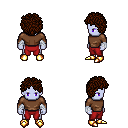
a pixel art fantasy rpg character, male body template, dark elf, purple skin, brown long-sleeve shirt, red pants, brown curly afro hairstyle, white cloth bandages, gold boots, four views (front, back, left, right), 2x2 character sprite sheet, small pixel art, hard edges, no anti-aliasing